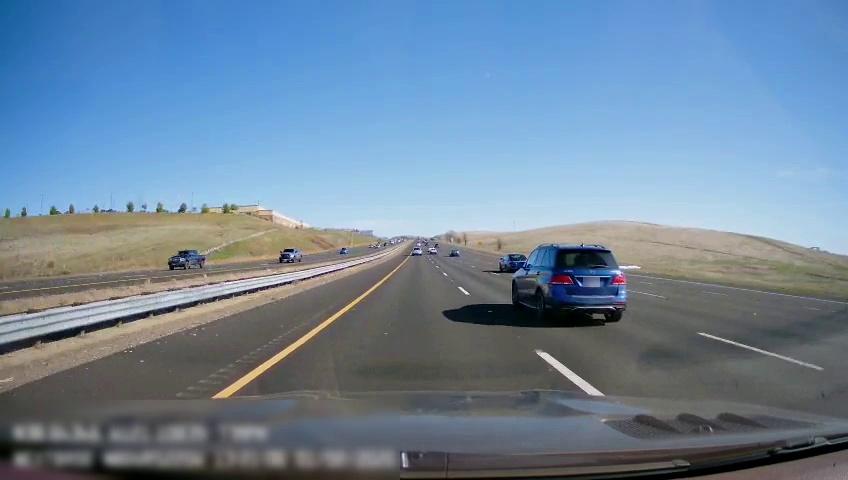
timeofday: Day
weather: Sunny
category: Drivable Space
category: Drivable Space
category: Vehicles | Car
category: Vehicles | Car
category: Vehicles | SUV
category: Vehicles | SUV
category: Vehicles | Truck
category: Vehicles | SUV
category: Vehicles | Car
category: Lanes | Current Lane
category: Lanes | Current Lane
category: Lanes | Alternate Lane
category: Lanes | Alternate Lane
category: Lanes | Alternate Lane
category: Lanes | Alternate Lane
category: Lanes | Opposite Lane
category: Lanes | Opposite Lane